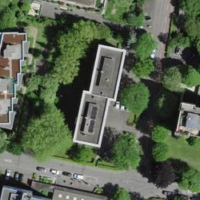
EUNIS habitat code: 54
Species observed at this site:
Fagus sylvatica